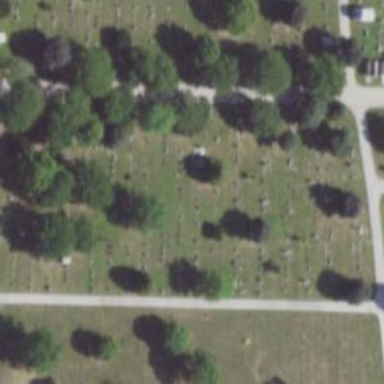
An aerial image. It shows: Sector within cemetery.